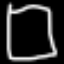
Label: square